Interaction volume radius: 5 \u00c5
Interaction volume height: 10 \u00c5
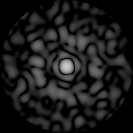
Disorder parameter: 0.8309